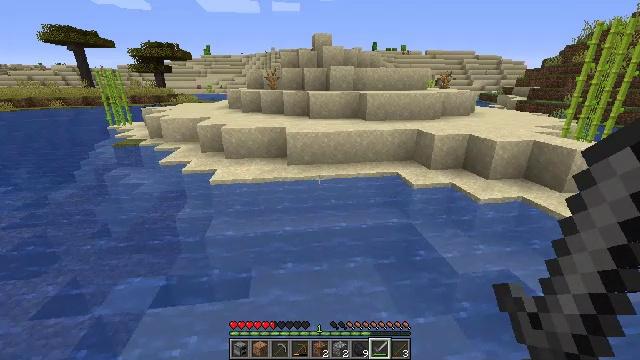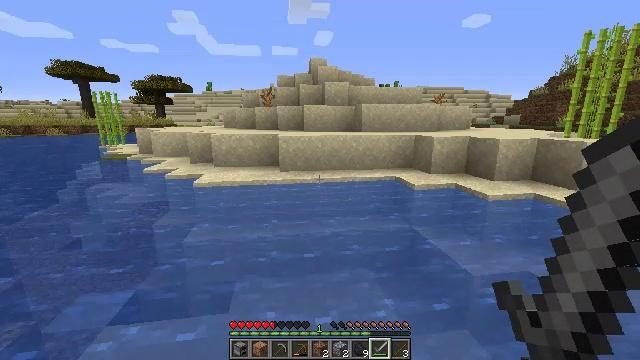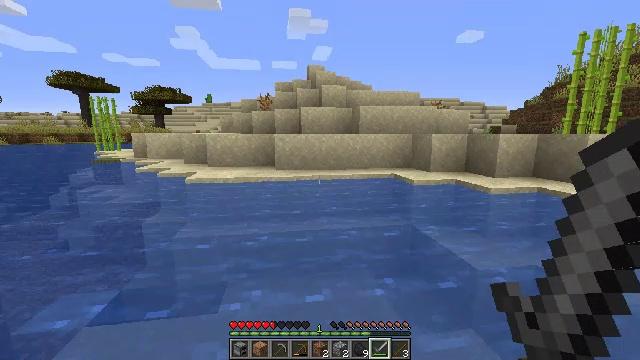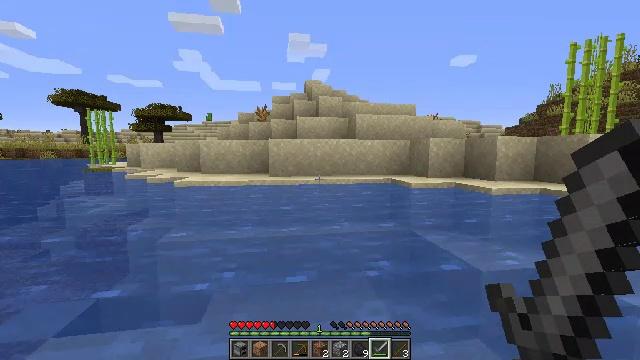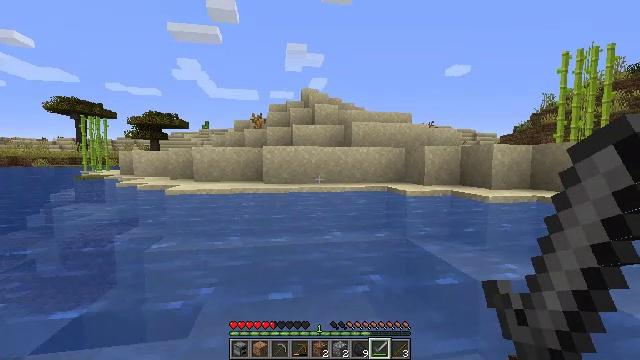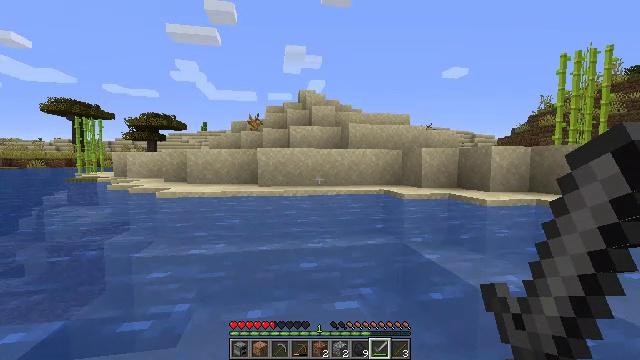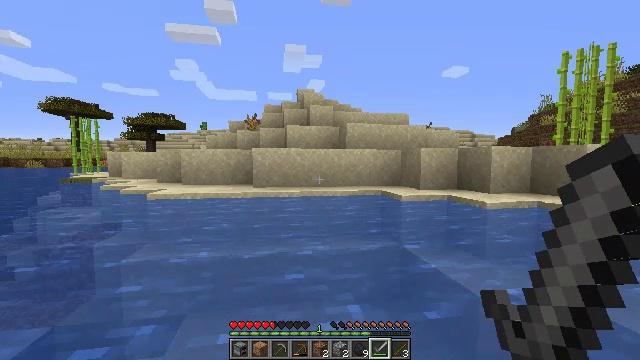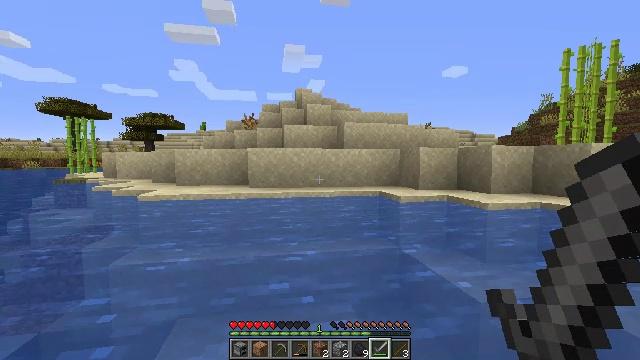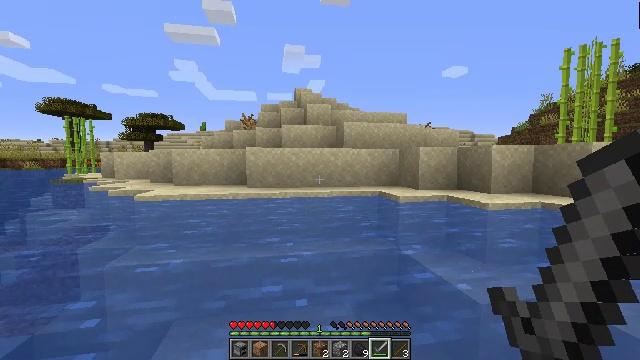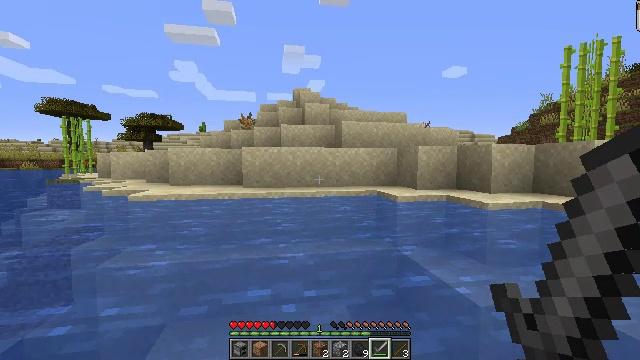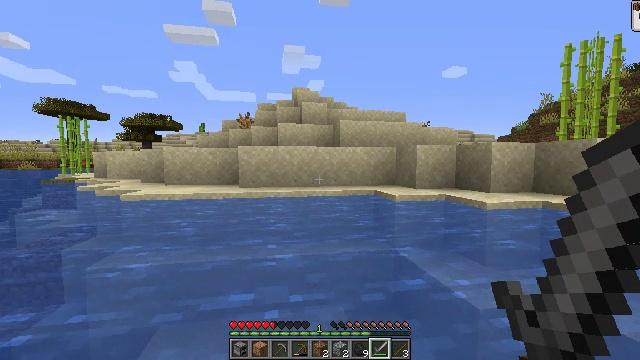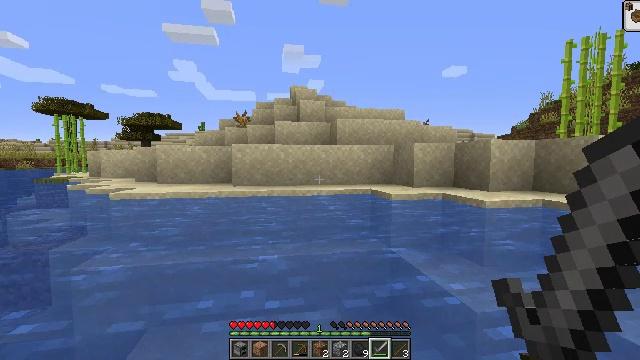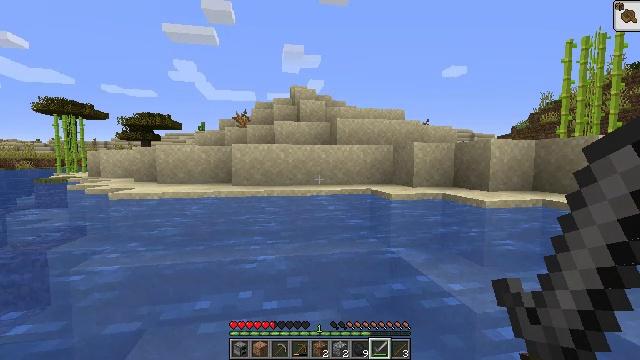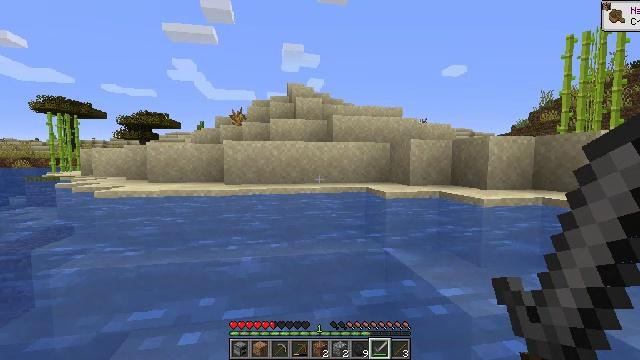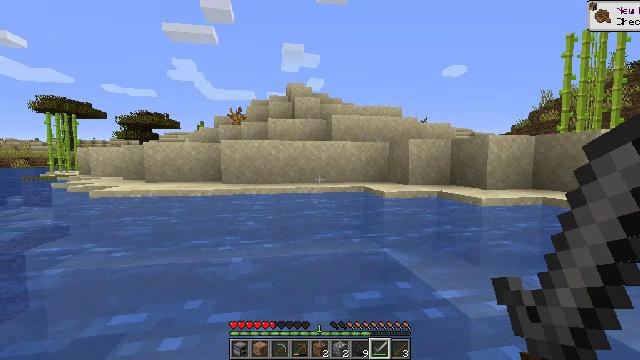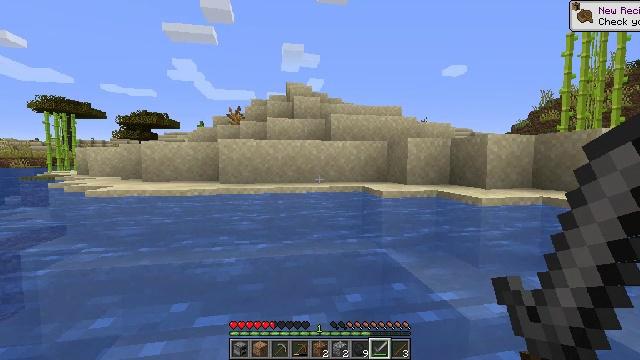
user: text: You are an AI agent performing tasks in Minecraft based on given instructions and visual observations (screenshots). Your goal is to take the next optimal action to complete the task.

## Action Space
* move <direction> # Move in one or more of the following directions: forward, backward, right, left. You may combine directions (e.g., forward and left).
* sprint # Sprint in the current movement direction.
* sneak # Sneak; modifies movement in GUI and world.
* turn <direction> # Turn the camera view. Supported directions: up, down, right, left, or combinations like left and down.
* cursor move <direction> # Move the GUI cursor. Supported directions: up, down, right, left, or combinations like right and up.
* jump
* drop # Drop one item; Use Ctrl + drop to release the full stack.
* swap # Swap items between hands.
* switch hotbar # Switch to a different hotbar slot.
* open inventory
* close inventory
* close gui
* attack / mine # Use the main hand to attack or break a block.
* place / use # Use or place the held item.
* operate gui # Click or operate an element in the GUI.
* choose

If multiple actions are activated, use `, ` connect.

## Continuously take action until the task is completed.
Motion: motion action
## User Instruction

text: Break the sugar cane.
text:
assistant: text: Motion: move forward and move right, turn up, jump
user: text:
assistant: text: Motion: move forward and move right, turn up
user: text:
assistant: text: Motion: move forward and move right, turn up
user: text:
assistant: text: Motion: move forward and move right, turn up
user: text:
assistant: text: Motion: move forward and move right
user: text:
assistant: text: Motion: move forward and move right
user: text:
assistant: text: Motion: move forward and move right
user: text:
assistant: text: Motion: move forward and move right
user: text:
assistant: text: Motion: move forward and move right
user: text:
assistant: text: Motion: move forward and move right
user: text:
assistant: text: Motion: move forward and move right
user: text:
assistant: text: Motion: move forward and move right
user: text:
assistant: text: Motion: move forward and move right
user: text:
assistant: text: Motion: move forward and move right
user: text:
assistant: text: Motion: move forward and move right
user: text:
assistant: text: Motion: move forward and move right
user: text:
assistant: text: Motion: move forward and move right
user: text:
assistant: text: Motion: move forward
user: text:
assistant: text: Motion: move forward, jump
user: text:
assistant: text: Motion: move forward and move left, jump
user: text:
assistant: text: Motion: move forward and move left, jump
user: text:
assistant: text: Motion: move forward and move left, turn right, jump
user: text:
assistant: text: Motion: move forward and move left, turn right, jump
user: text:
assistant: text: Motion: move forward and move left, turn right, jump
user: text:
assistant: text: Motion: move forward and move left, turn right, jump
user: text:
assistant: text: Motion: move forward and move left, turn right, jump
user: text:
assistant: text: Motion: move forward and move left, turn right, jump
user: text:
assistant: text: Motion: move forward and move left, turn right, jump
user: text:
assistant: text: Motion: move forward and move left, jump
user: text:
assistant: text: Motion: move forward and move left, jump